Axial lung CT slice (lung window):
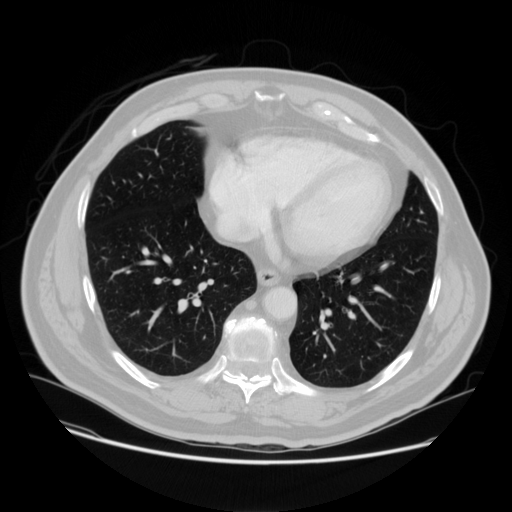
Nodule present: no